Question: I would like SymPy to evaluate an expression like the following:

How would I define the symbols and the expression so that SymPy could handle it nicely? I would like to keep 'N' as just a symbol, i.e. not make an actual finite list of 'x''s. I have tried various combinations of 'IndexedBase' and 'Sum' /'Product', but didn't get it working right.
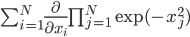
Answer: Ideally it would be this:
'''
x = IndexedBase("x")
i, j, N = symbols("i j N")
expr = Sum(Product(exp(-x[j]**2), (j, 1, N)).diff(x[i]), (i, 1, N))
'''
So far this is unevaluated, expr is
'''
Sum(Derivative(Product(exp(-x[j]**2), (j, 1, N)), x[i]), (i, 1, N))
'''
The method 'doit' can be used to evaluate it. Unfortunately the differentiation of a product doesn't quite work yet: 'expr.doit()' returns
'''
N*Derivative(Product(exp(-x[j]**2), (j, 1, N)), x[i])
'''
Rewriting the product as the sum prior to differentiation helps:
'''
expr = Sum(Product(exp(-x[j]**2), (j, 1, N)).rewrite(Sum).diff(x[i]), (i, 1, N))
expr.doit()
'''
returns
'''
Sum(Piecewise((-2*exp(Sum(log(exp(-x[j]**2)), (j, 1, N)))*x[i], (1 <= i) & (i <= N)), (0, True)), (i, 1, N))
'''
which is the correct result of differentiation. Sadly we have that extraneous condition in Piecewise, and also 'log(exp(...))' that should have been simplified. SymPy doesn't infer that '(1 <= i) & (i <= N)' is True from the context of the outer sum, and it also hesitates to simplify 'log(exp' thinking 'x[j]' might be complex. So I resort to surgical procedure with Piecewise, replacing it by the first piece, and to forcefully expanding logs:
'''
e = expr.doit()
p = next(iter(e.atoms(Piecewise)))
e = expand_log(e.xreplace({p: p.args[0][0]}), force=True)
'''
Now 'e' is
'''
Sum(-2*exp(Sum(-x[j]**2, (j, 1, N)))*x[i], (i, 1, N))
'''
Couldn't get 'exp(Sum(..))' to become a Product again, unfortunately.